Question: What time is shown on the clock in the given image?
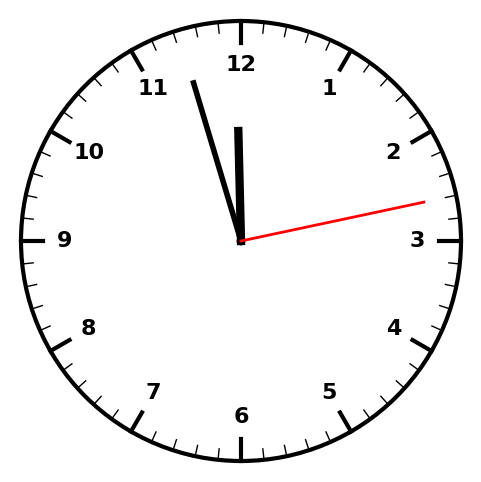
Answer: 11:57:13